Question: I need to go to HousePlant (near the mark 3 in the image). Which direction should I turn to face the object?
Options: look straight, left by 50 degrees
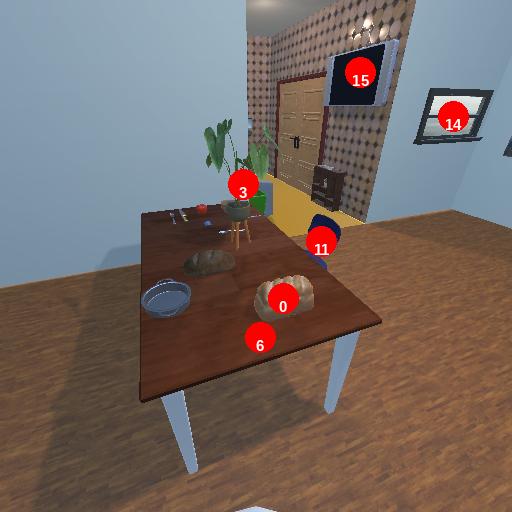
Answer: look straight